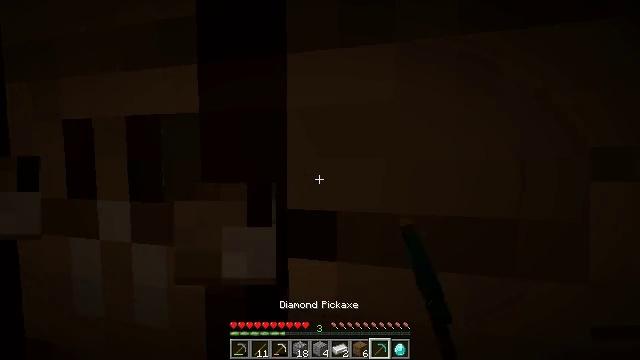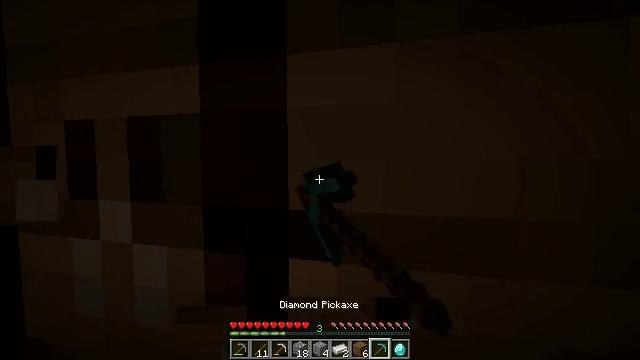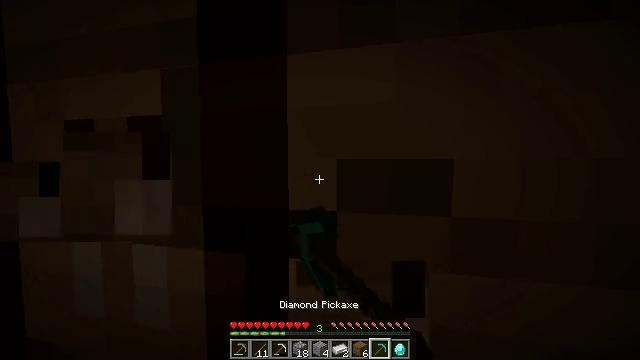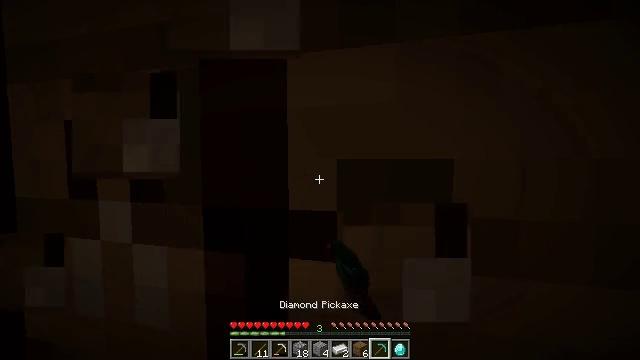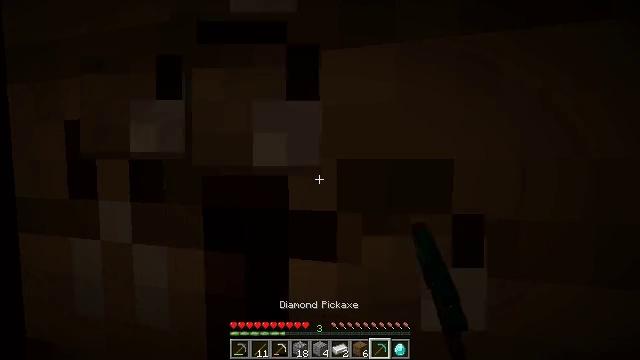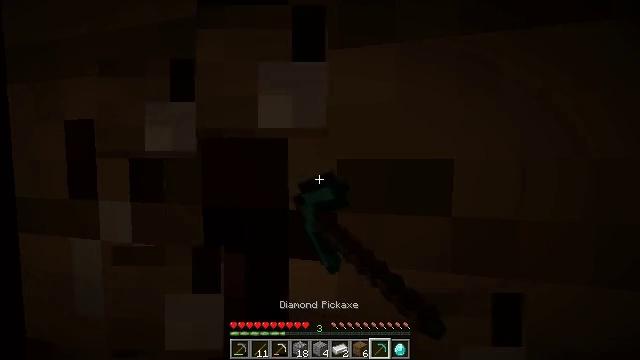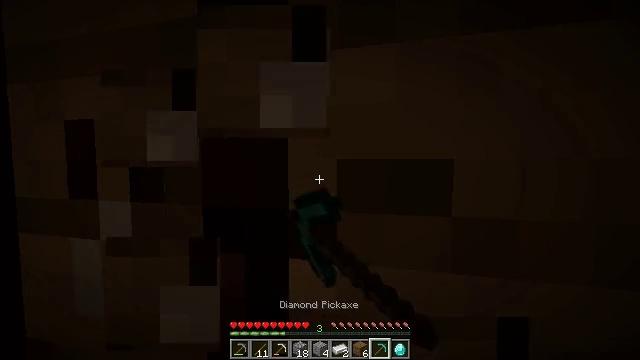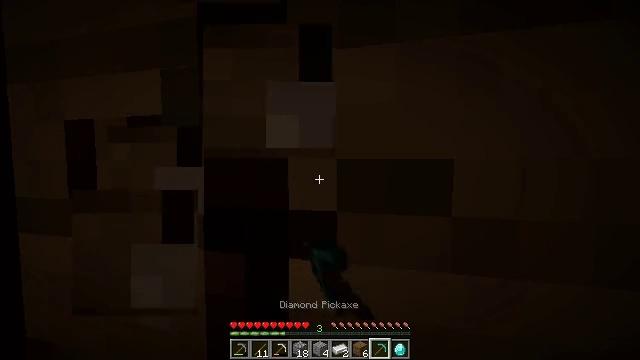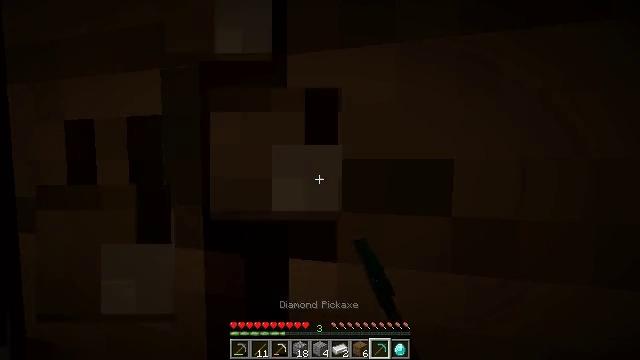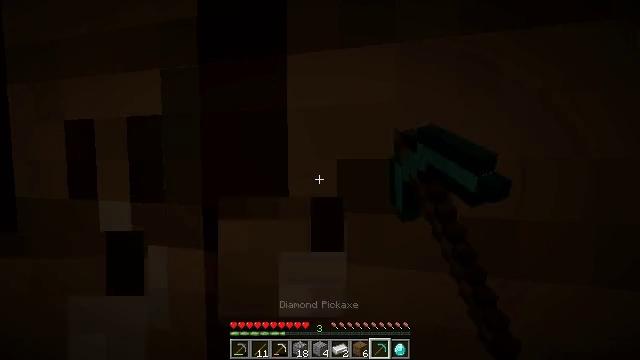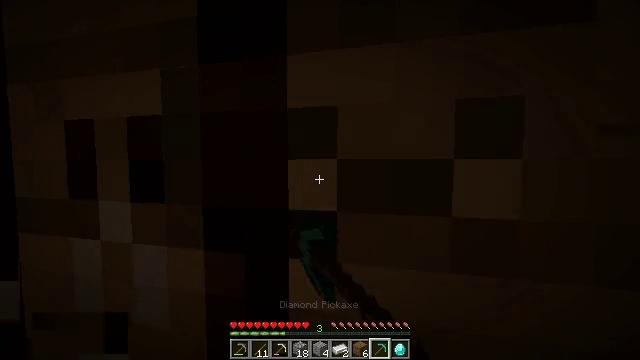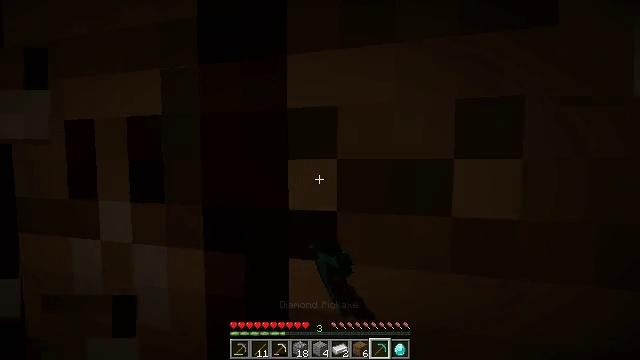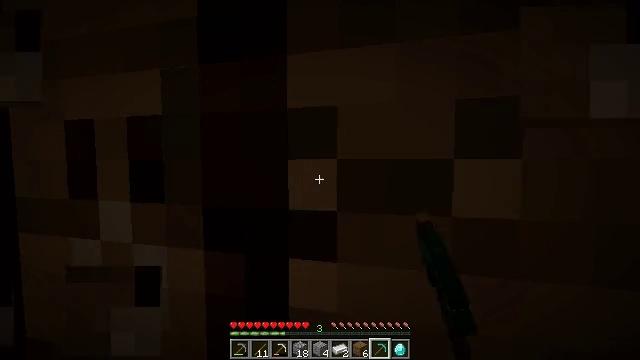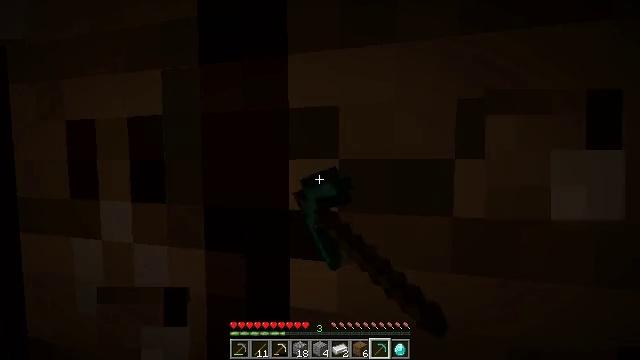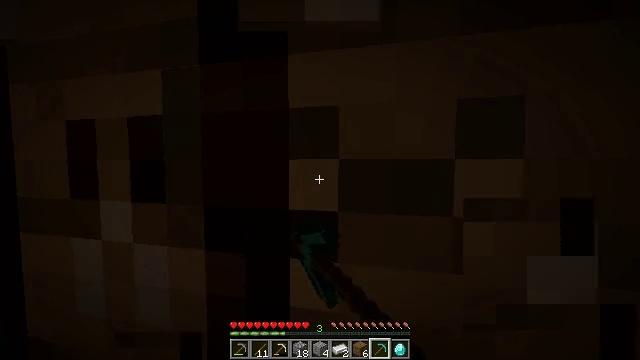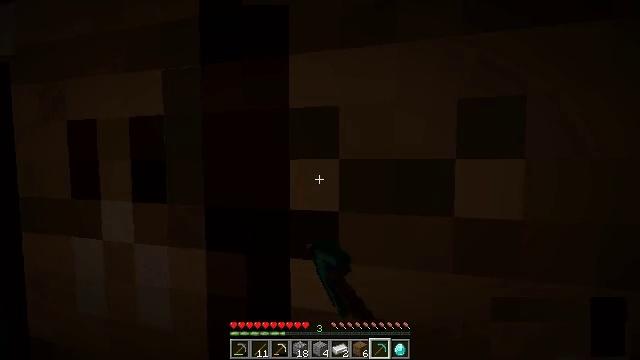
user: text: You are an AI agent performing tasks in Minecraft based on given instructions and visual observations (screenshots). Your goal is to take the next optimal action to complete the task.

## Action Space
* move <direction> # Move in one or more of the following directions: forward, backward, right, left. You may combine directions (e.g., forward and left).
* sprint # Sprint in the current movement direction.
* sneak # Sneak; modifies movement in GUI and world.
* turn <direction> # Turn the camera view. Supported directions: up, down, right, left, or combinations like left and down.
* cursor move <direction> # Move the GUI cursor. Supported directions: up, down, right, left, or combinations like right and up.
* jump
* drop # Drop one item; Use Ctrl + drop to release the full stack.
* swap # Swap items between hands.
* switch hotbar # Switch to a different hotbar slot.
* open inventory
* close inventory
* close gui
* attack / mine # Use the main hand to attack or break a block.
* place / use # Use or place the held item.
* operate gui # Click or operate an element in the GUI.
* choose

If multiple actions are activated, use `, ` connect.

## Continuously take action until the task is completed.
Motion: motion action
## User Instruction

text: Put back the crafting table.
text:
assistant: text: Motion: attack / mine
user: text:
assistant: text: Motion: attack / mine
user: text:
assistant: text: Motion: attack / mine
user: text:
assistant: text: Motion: attack / mine
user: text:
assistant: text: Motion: attack / mine
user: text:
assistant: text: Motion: attack / mine
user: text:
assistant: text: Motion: attack / mine
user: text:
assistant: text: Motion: attack / mine
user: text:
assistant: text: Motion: attack / mine
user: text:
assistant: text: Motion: attack / mine
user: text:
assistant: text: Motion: attack / mine
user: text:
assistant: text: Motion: attack / mine
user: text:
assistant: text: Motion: attack / mine
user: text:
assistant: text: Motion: attack / mine
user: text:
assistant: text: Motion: attack / mine
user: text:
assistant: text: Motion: attack / mine
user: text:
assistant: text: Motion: attack / mine
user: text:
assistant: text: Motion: attack / mine
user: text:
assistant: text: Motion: attack / mine
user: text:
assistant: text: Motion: attack / mine
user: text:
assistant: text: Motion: attack / mine
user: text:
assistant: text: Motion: attack / mine
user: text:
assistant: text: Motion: attack / mine
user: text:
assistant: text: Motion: attack / mine
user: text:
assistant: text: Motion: attack / mine
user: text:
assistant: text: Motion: attack / mine
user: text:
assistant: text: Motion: attack / mine
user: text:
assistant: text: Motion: attack / mine
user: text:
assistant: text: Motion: attack / mine
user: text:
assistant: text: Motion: attack / mine